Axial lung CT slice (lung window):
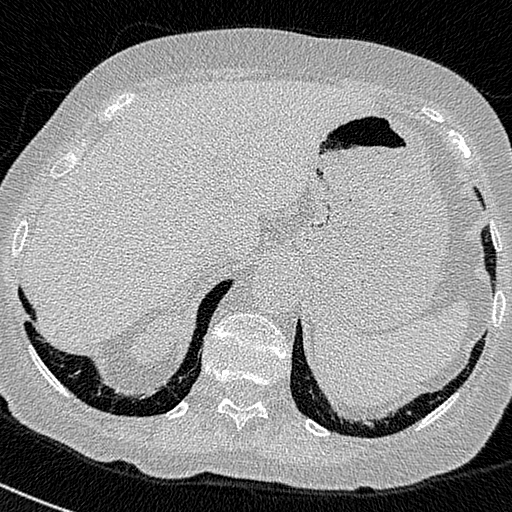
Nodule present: no